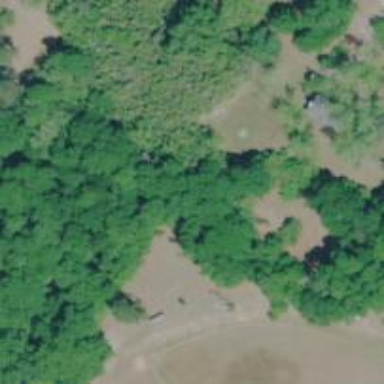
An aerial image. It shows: Disc golf basket.